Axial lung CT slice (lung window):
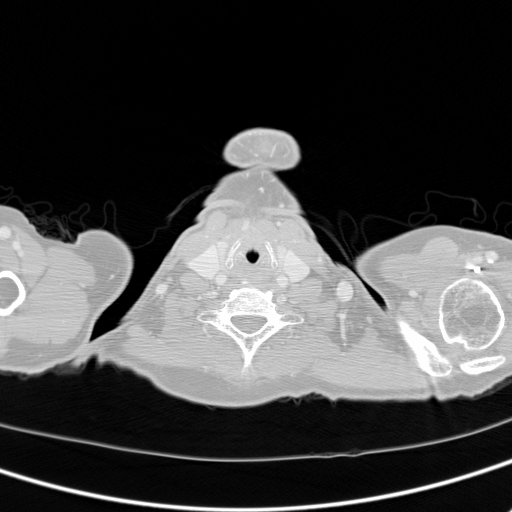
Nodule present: no